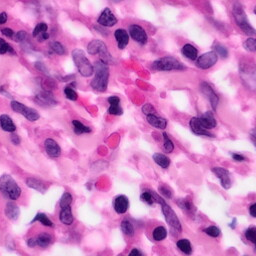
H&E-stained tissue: Pancreatic